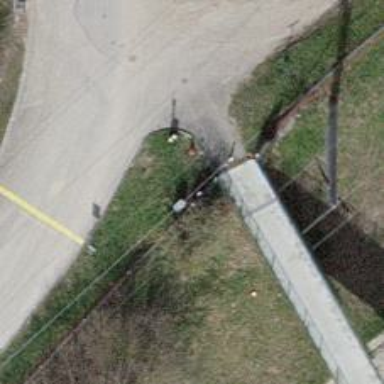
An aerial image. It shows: Bollard.